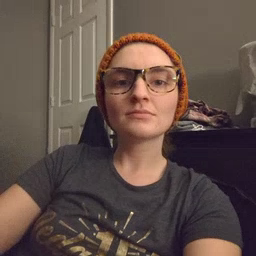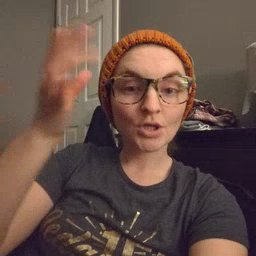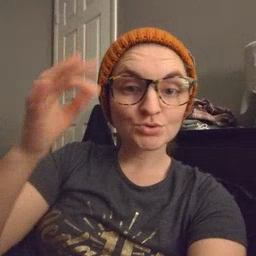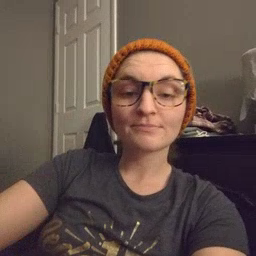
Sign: hair